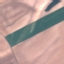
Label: AnnualCrop